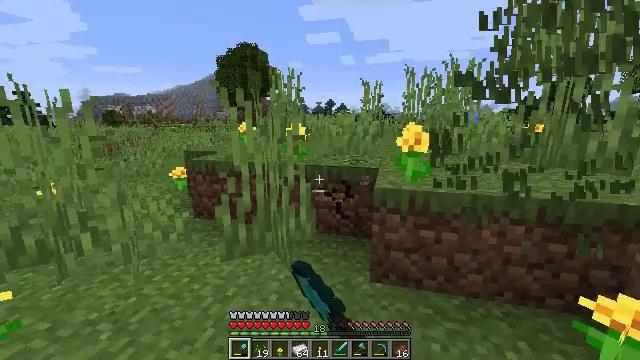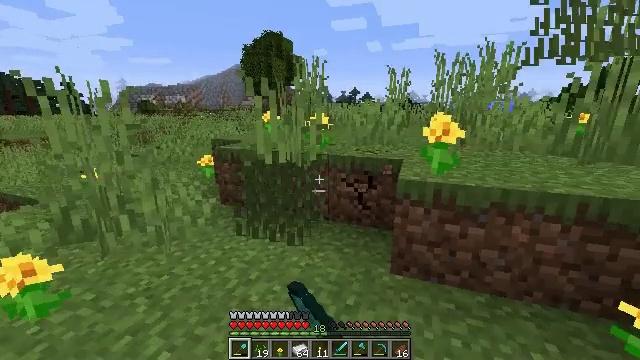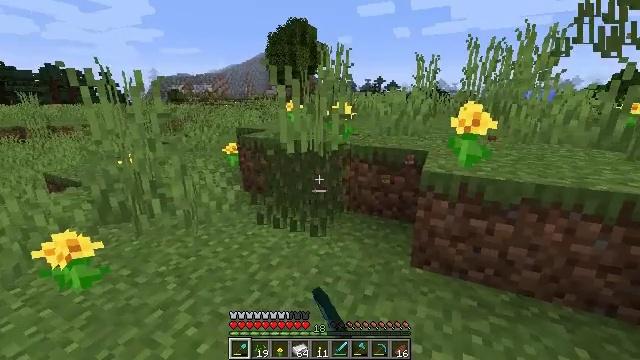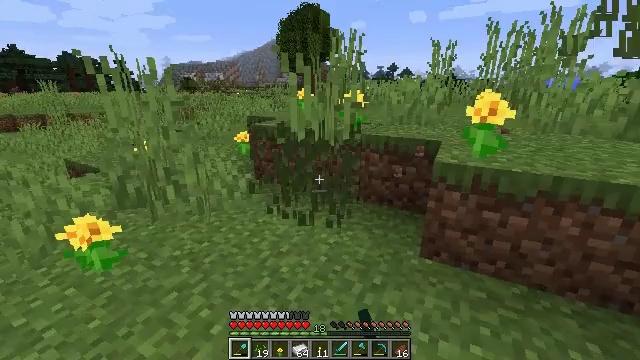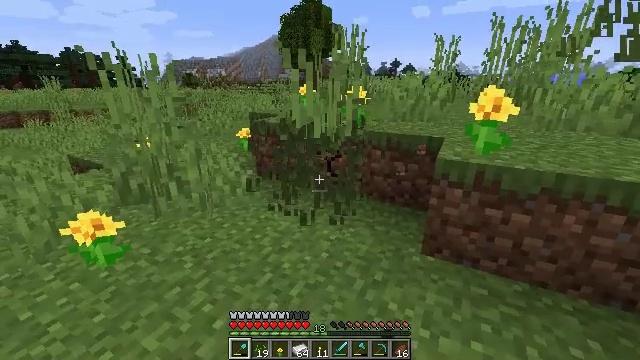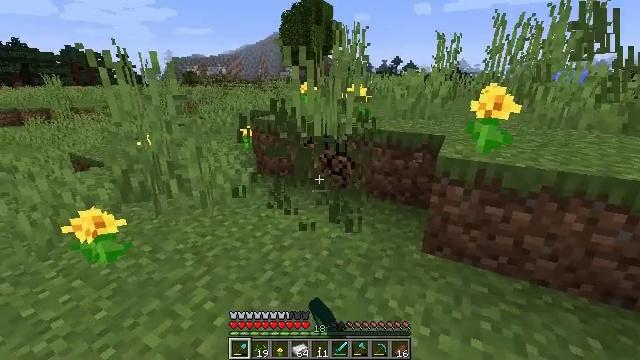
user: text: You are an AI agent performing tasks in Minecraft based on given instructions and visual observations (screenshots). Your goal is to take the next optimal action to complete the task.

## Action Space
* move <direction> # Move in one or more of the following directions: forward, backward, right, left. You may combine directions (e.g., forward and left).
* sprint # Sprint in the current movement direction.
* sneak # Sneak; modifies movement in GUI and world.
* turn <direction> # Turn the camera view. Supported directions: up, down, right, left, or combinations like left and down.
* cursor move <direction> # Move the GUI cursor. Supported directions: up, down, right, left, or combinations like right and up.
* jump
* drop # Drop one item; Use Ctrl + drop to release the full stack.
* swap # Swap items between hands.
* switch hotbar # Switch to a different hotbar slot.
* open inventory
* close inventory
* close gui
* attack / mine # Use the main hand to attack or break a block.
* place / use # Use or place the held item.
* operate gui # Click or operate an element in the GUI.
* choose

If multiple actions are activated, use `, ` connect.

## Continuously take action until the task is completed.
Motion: motion action
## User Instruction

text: Remove the tall grass to clear the area.
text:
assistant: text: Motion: turn left and down, attack / mine
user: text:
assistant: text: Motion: turn left and down, attack / mine
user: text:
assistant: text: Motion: turn left and down
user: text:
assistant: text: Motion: attack / mine
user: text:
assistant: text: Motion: attack / mine
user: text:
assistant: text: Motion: attack / mine